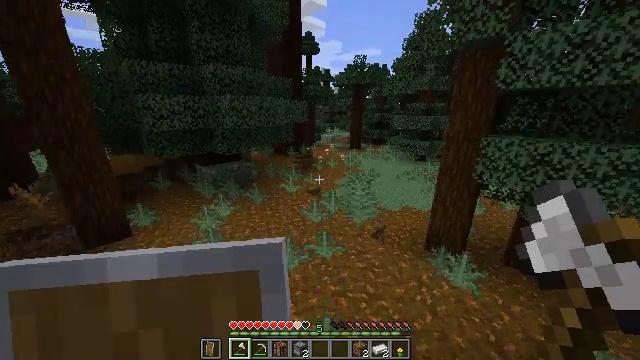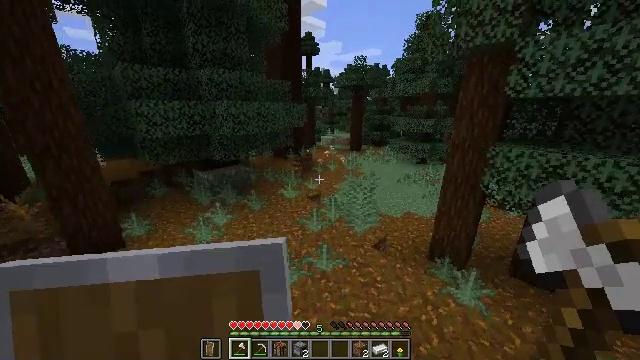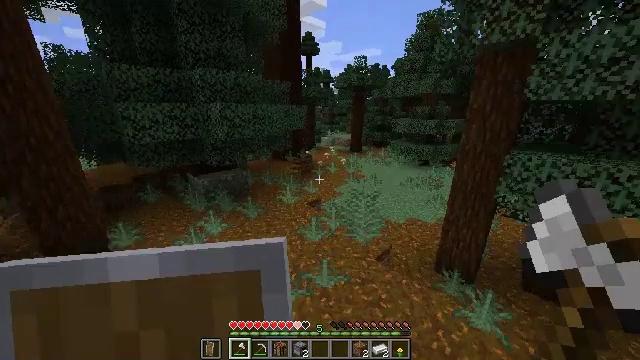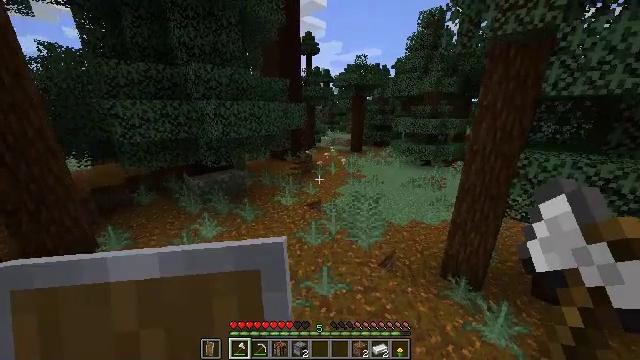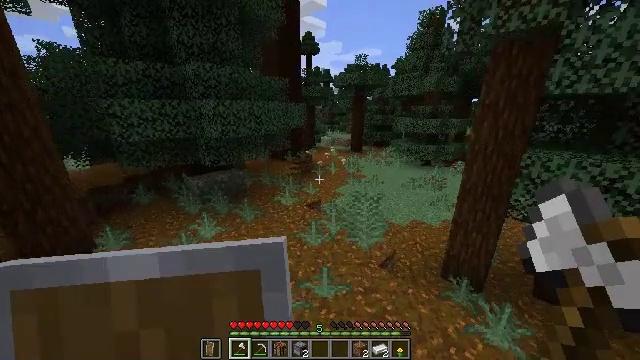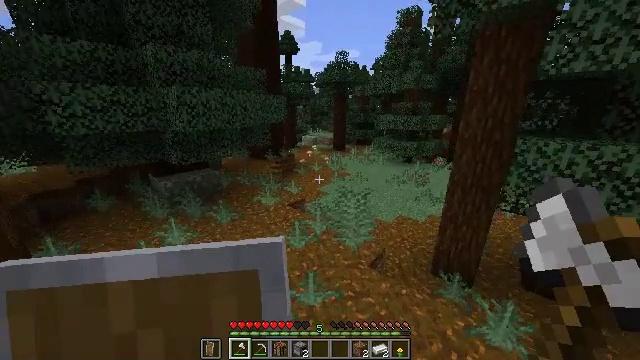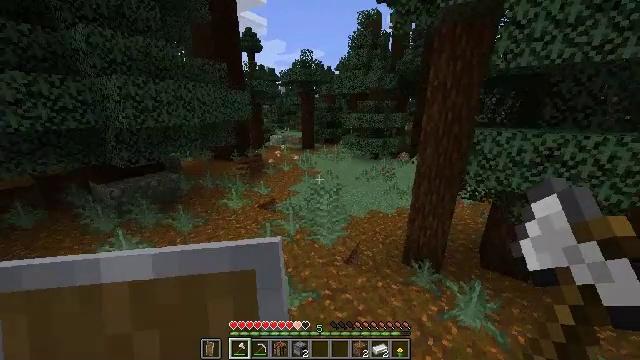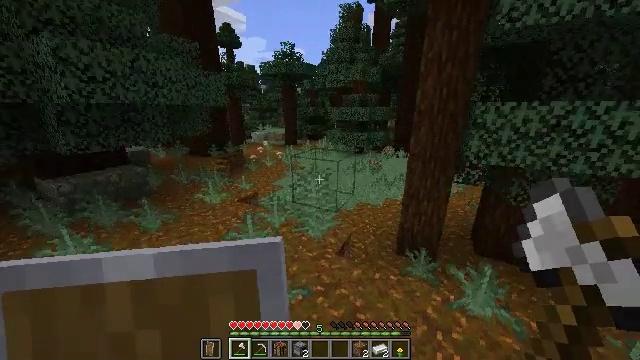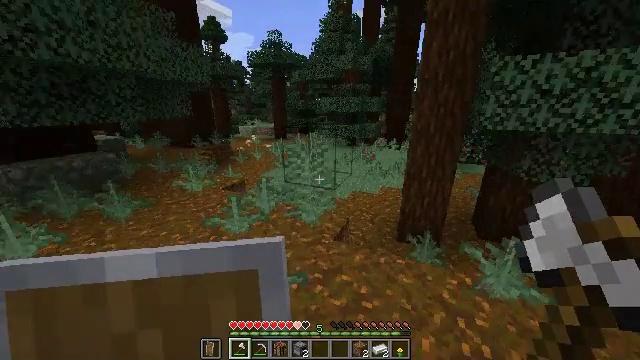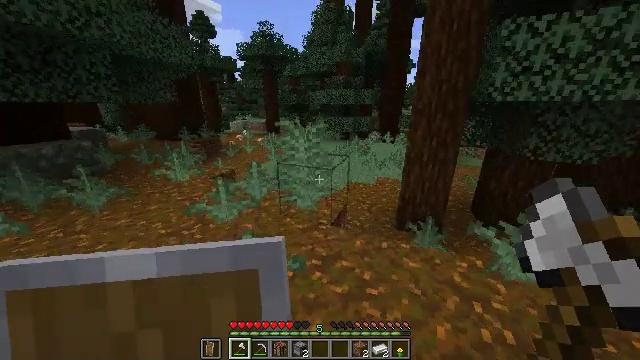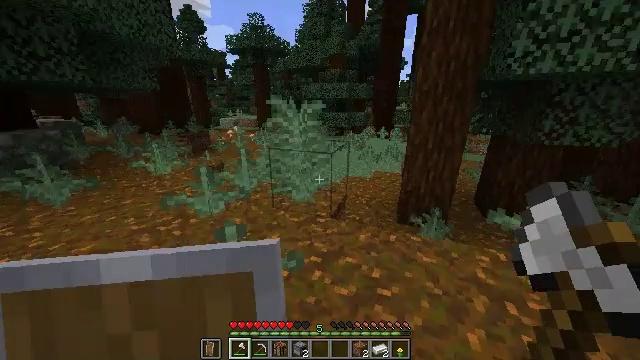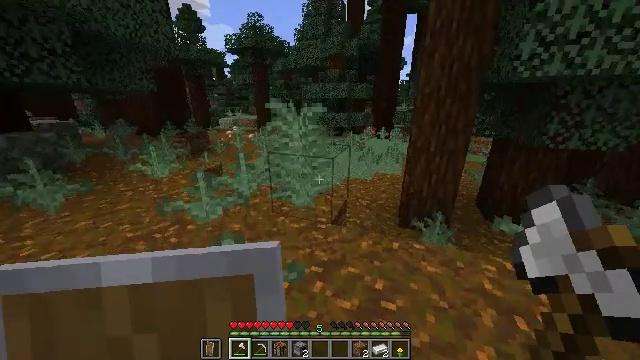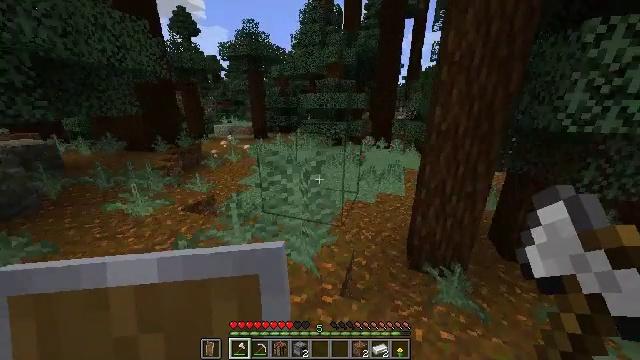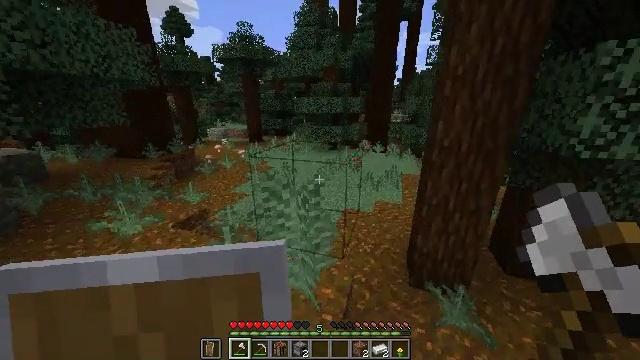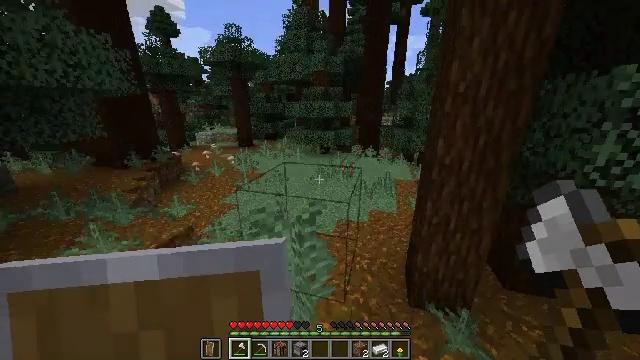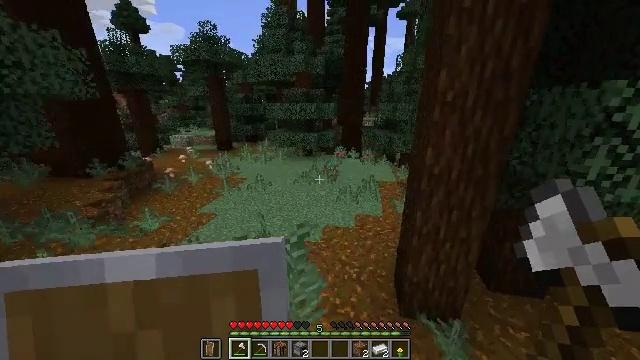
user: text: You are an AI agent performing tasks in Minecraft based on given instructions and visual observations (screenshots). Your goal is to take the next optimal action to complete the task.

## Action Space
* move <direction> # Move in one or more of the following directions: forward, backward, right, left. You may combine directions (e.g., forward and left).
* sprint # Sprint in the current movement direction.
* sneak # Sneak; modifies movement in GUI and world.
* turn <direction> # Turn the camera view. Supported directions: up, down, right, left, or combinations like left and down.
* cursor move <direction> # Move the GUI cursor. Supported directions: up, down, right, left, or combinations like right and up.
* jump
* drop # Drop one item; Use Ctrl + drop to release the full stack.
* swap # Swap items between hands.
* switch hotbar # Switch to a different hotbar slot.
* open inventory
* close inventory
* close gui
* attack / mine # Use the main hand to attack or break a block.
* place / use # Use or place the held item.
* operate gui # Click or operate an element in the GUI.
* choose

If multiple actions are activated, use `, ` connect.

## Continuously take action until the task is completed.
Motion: motion action
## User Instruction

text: Mine the sweet berry bush.
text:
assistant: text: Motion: move forward, sprint, jump
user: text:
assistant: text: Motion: move forward, sprint, jump
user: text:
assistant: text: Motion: move forward, sprint, jump
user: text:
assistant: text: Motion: move forward, sprint, jump
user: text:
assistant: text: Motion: move forward, sprint, turn right, jump
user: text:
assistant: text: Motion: move forward, sprint, turn right, jump
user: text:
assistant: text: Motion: move forward, sprint, turn right, jump
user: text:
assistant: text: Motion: move forward, sprint, turn right, jump
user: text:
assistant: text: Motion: move forward, sprint, turn right, jump
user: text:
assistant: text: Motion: move forward, sprint, turn right, jump
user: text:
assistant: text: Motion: move forward, sprint, jump
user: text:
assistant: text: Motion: move forward, sprint, jump
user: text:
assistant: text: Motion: move forward, sprint, turn right, jump
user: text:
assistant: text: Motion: move forward, sprint, turn right, jump
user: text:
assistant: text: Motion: move forward, sprint, turn right, jump
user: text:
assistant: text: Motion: move forward, sprint, turn right, jump
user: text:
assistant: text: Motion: move forward, sprint, turn right, jump
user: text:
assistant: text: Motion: move forward, sprint, turn right and up, jump
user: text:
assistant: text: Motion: move forward, sprint, turn right and up, jump
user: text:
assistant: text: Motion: move forward, sprint, turn right and up, jump
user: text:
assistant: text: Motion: move forward, sprint, turn right and up, jump
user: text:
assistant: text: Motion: move forward, sprint, jump
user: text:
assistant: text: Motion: move forward, sprint, jump
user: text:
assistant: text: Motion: move forward, sprint, turn right, jump
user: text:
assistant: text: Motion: move forward, sprint, turn right, jump
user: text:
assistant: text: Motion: move forward, sprint, turn right, jump
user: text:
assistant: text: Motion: move forward, sprint, turn right, jump
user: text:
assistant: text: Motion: move forward, sprint, turn right, jump
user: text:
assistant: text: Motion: move forward, sprint, turn right, jump
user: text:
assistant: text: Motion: move forward, sprint, turn right, jump